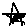
Label: star